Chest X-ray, PA view. Patient: 41 years old, sex F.
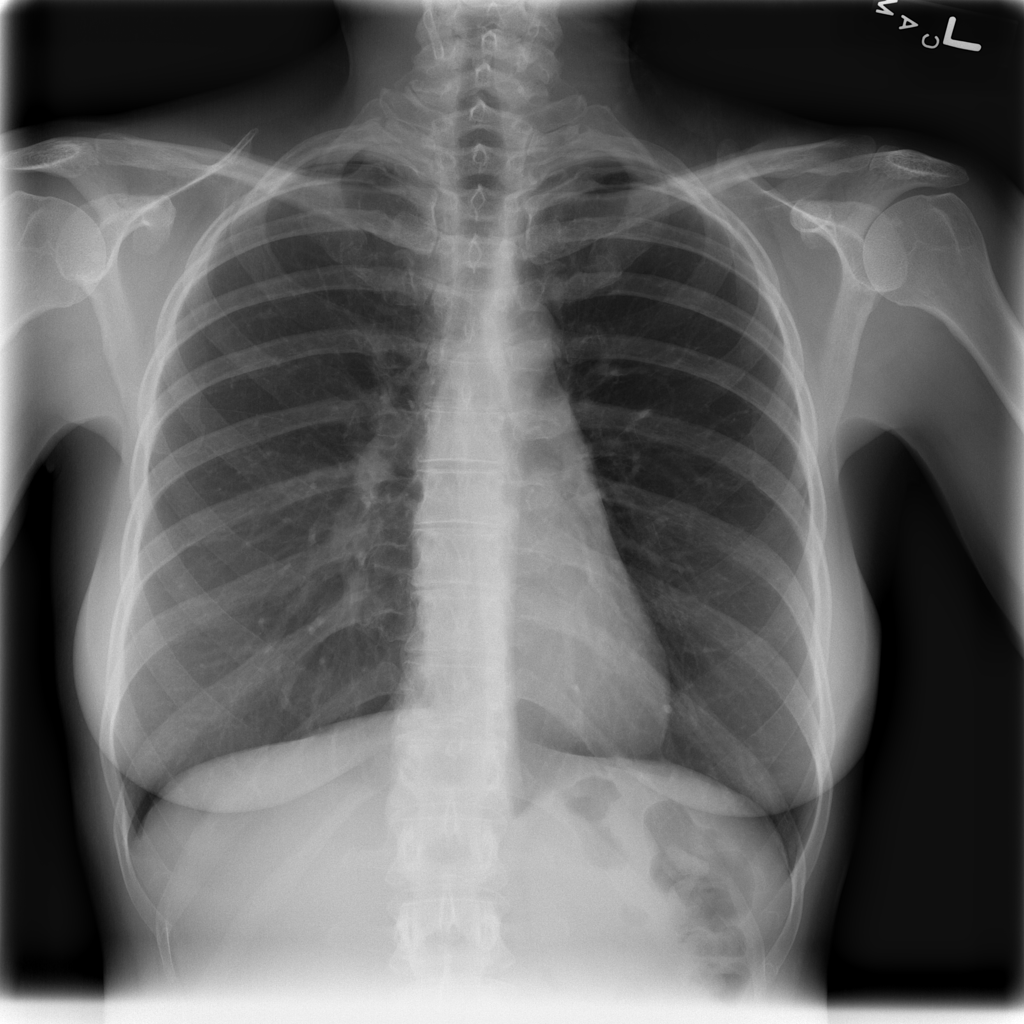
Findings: Infiltration